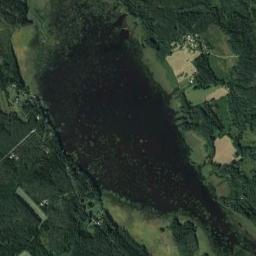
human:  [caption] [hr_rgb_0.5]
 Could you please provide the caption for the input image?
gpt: There are many trees around the lake .

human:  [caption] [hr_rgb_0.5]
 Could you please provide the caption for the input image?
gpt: A deep blue lake surrounded by a green forest .

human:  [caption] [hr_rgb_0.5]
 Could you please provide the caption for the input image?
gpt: The lake in the picture is very messy .

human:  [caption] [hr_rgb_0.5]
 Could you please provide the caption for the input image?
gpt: The lake with a border that is not obvious lies in the dense forest with some clearings and the water is deep green  .

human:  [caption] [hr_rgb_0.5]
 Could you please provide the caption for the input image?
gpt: There are many trees and meadows around the green lake .